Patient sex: M
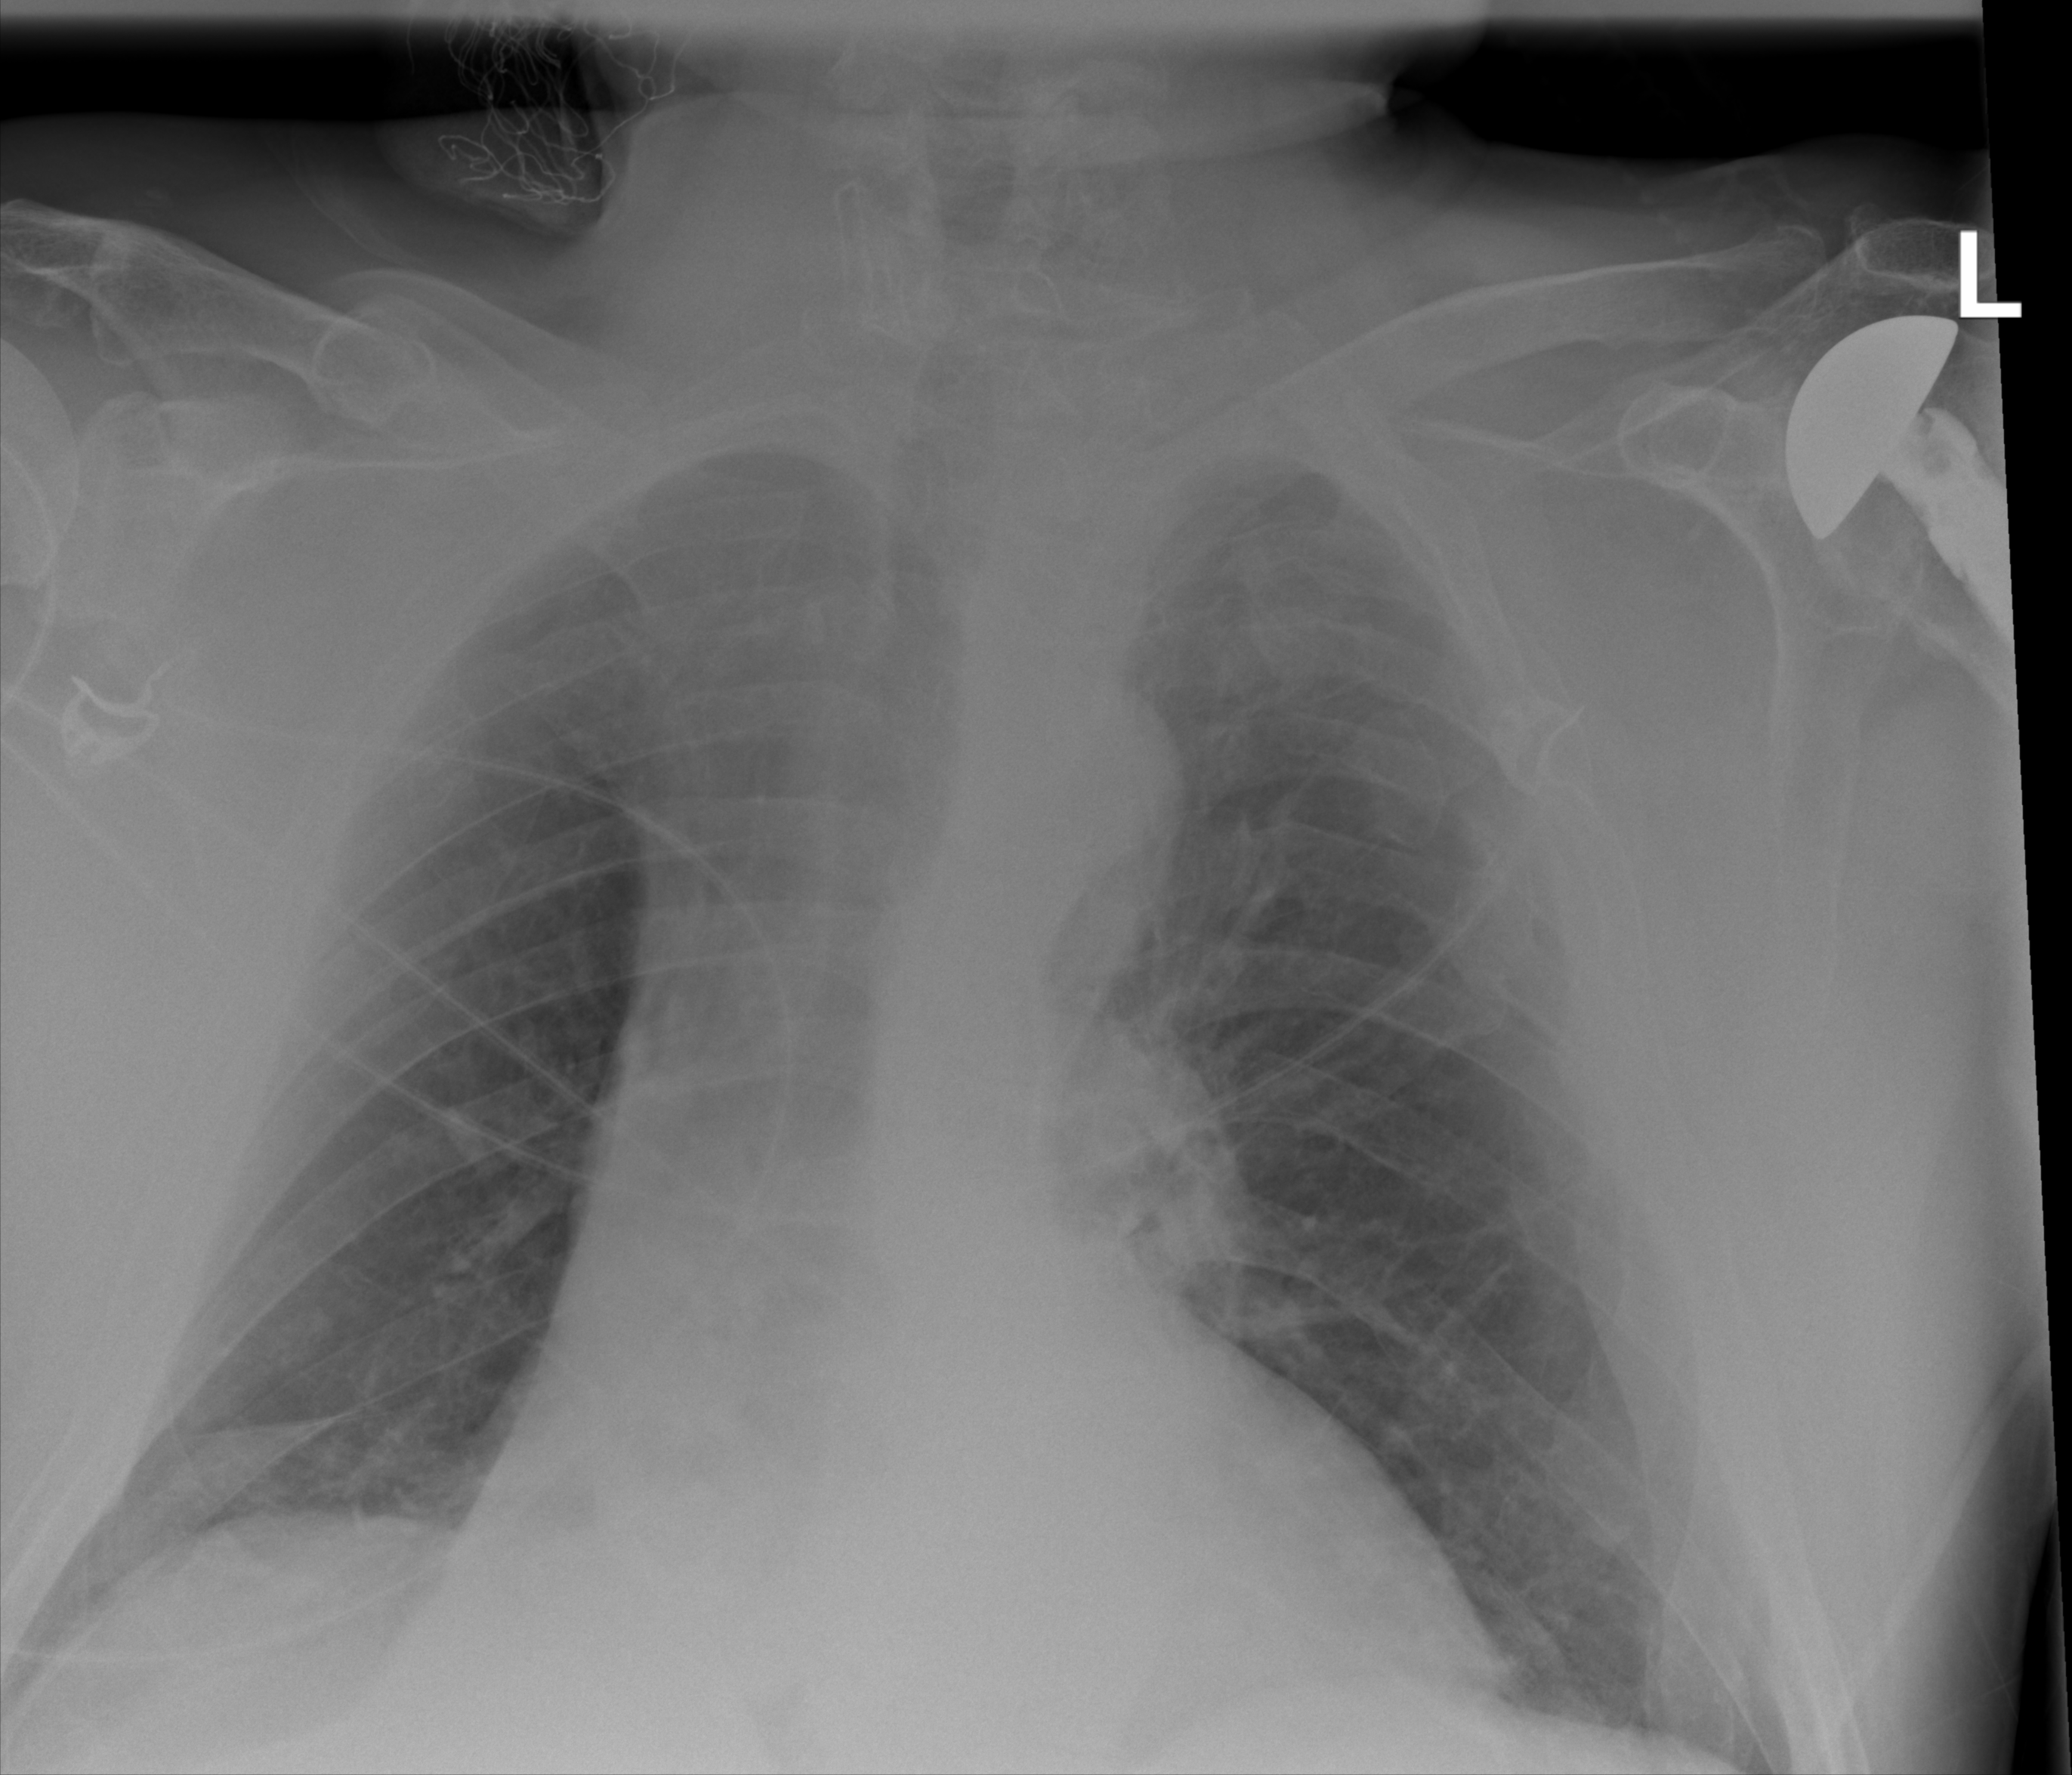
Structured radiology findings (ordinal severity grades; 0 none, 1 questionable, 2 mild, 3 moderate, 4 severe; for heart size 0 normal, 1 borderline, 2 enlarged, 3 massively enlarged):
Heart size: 1
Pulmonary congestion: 2
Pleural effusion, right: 1
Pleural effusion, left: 0
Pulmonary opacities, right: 1
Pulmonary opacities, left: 1
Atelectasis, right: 2
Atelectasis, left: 2